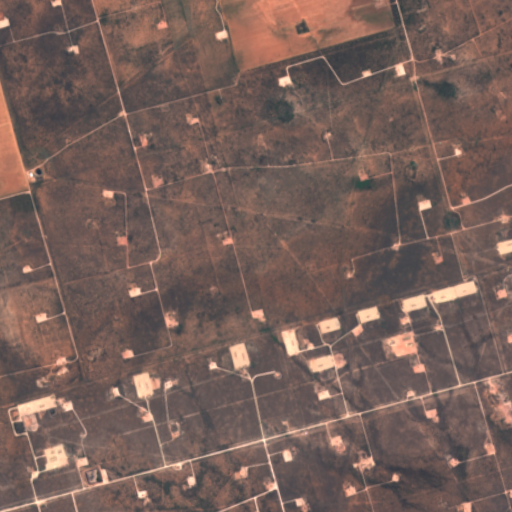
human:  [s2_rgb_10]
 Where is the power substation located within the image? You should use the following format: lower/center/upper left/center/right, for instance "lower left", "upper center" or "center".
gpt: The power substation is located in the center left of the image.
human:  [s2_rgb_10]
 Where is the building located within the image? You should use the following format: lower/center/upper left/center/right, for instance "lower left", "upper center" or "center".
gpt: The building is located in the center left of the image.
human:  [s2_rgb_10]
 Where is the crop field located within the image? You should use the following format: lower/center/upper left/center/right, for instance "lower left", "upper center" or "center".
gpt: There is no crop field in the image.